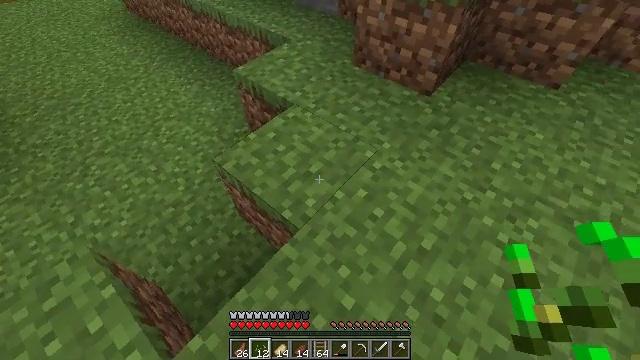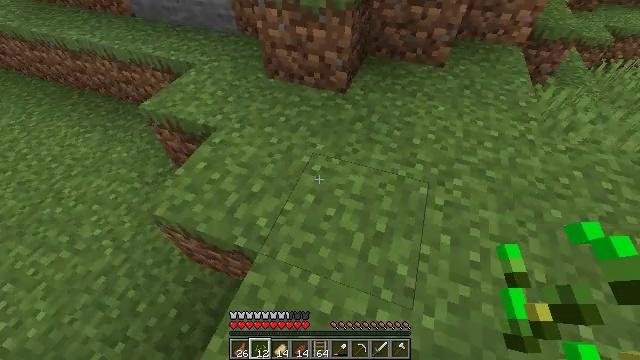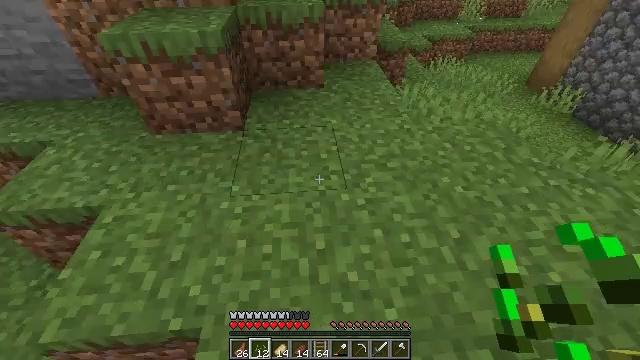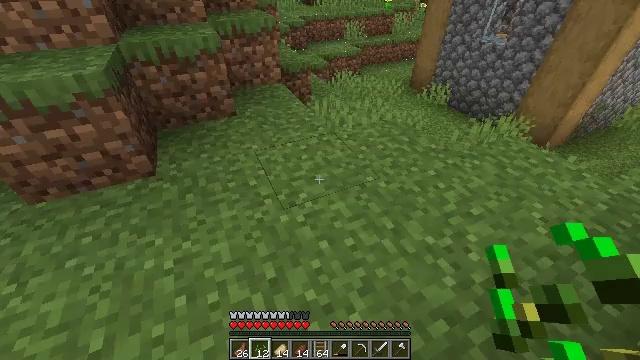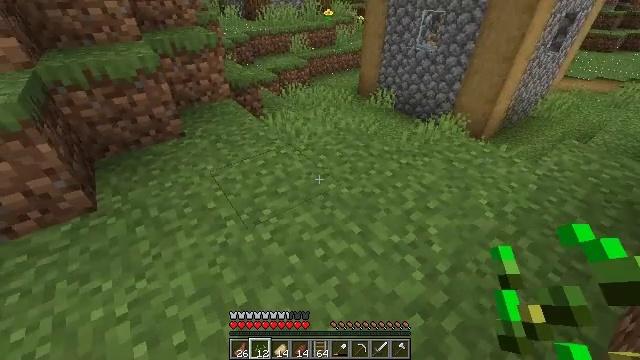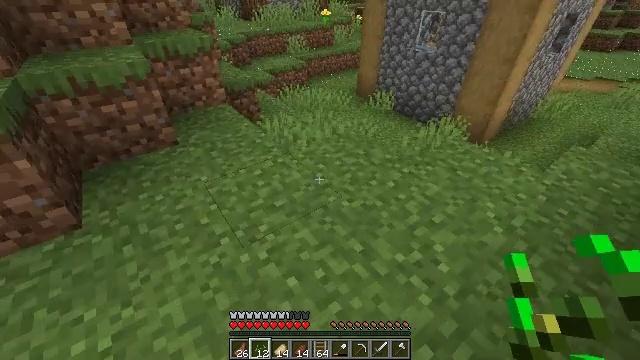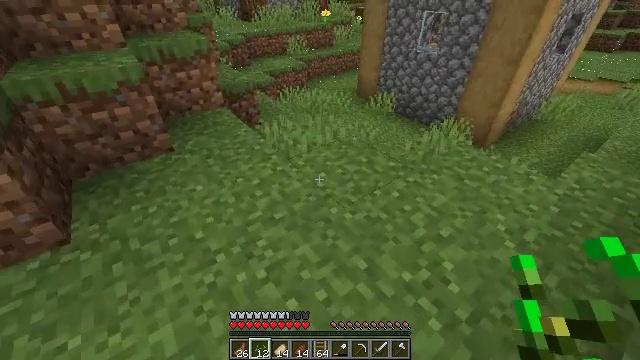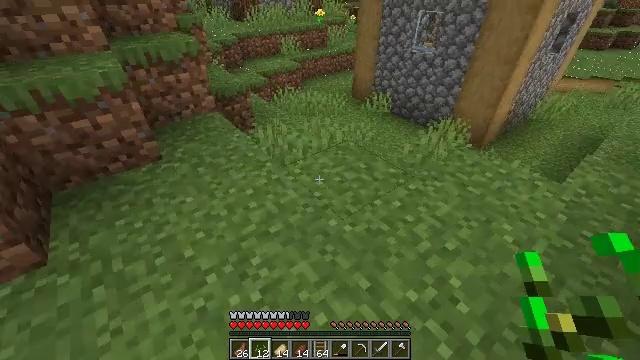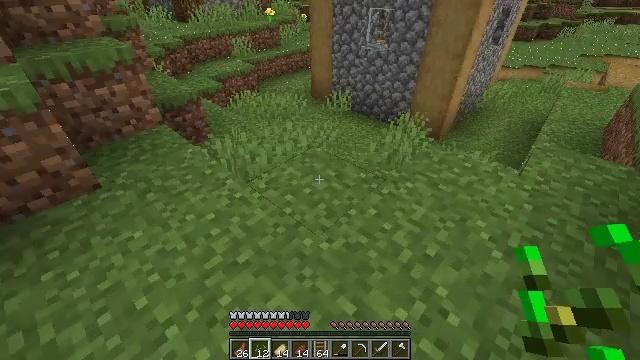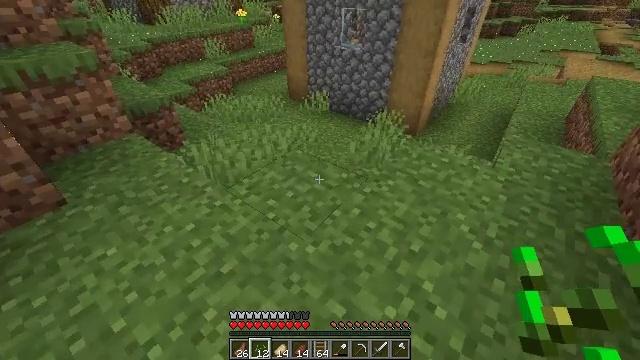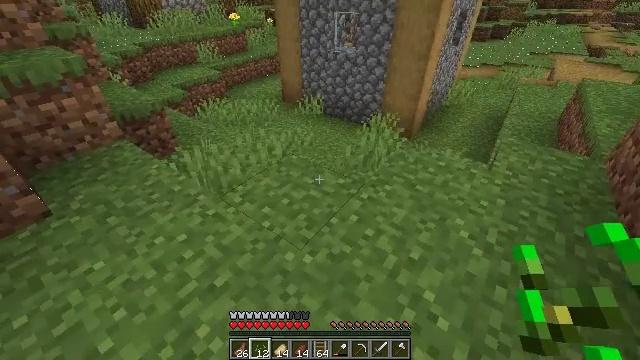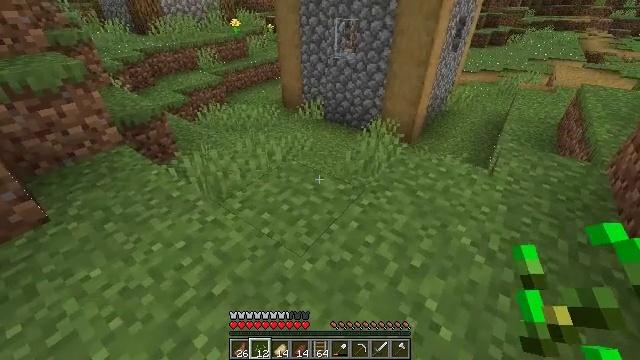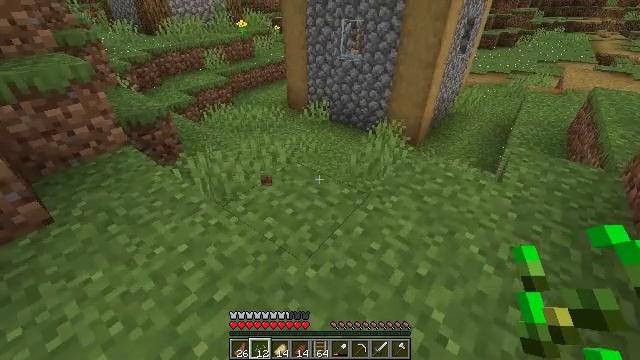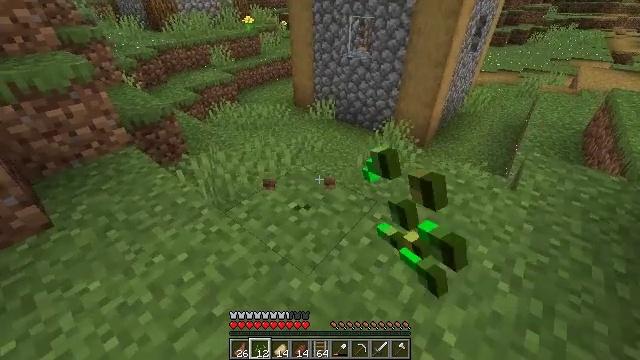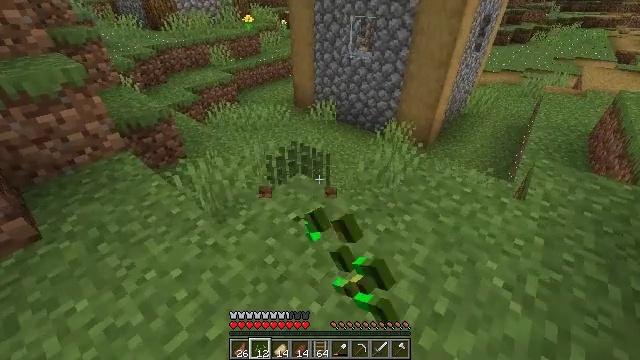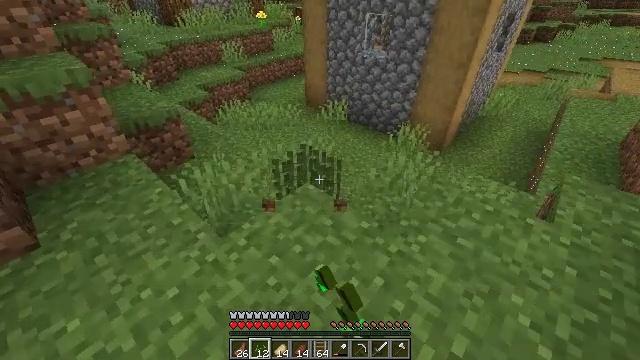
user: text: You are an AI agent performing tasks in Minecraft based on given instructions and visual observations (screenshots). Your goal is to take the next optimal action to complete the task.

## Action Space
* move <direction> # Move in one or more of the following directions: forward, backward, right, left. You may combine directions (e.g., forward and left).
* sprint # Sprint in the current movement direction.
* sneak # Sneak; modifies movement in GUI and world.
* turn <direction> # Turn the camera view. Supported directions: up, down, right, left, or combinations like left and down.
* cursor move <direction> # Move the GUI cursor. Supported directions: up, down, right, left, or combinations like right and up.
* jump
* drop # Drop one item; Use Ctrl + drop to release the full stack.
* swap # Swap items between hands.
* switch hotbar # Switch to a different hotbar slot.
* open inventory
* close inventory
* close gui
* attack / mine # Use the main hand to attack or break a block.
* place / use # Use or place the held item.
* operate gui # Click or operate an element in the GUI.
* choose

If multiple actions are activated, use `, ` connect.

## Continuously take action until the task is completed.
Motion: motion action
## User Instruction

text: Gather grass on the ground.
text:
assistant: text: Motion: turn right and up
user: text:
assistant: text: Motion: turn right and up
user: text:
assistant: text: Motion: turn right and up
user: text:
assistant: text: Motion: move forward, turn right and up
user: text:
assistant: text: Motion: move forward
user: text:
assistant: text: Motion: move forward
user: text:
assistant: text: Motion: move forward, turn right
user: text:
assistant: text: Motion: turn right
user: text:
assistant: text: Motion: turn right
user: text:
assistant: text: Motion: turn right
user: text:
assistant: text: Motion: turn up
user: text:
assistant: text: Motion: move forward, turn left, attack / mine
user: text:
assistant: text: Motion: move forward, turn left, attack / mine
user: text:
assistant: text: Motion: move forward, attack / mine
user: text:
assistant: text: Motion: move forward, turn left, attack / mine
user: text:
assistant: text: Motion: move forward, turn left and down
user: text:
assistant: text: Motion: move forward, turn left and down, attack / mine
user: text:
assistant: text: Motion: turn left, attack / mine
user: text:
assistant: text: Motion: attack / mine
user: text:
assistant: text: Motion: no_op
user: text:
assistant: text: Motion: attack / mine
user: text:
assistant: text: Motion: attack / mine
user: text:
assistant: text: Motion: move forward, turn right and up, attack / mine
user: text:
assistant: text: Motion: move forward, turn right
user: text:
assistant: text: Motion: move forward, turn right, attack / mine
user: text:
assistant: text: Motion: move forward, turn right, attack / mine
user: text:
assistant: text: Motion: move forward, turn right and down, attack / mine
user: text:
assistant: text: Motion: move forward, turn right, attack / mine
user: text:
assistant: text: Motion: move forward, attack / mine
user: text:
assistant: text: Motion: turn right, attack / mine